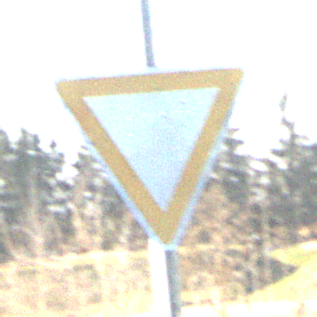
Verkehrszeichen: VorfahrtGewaehren
Umgebung: Outdoor, Nature
Tageszeit: MorningAfternoon
Wetter: Clear
Licht: Natural
Jahreszeit: NotSpecified
Kontrast: HighContrast